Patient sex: M
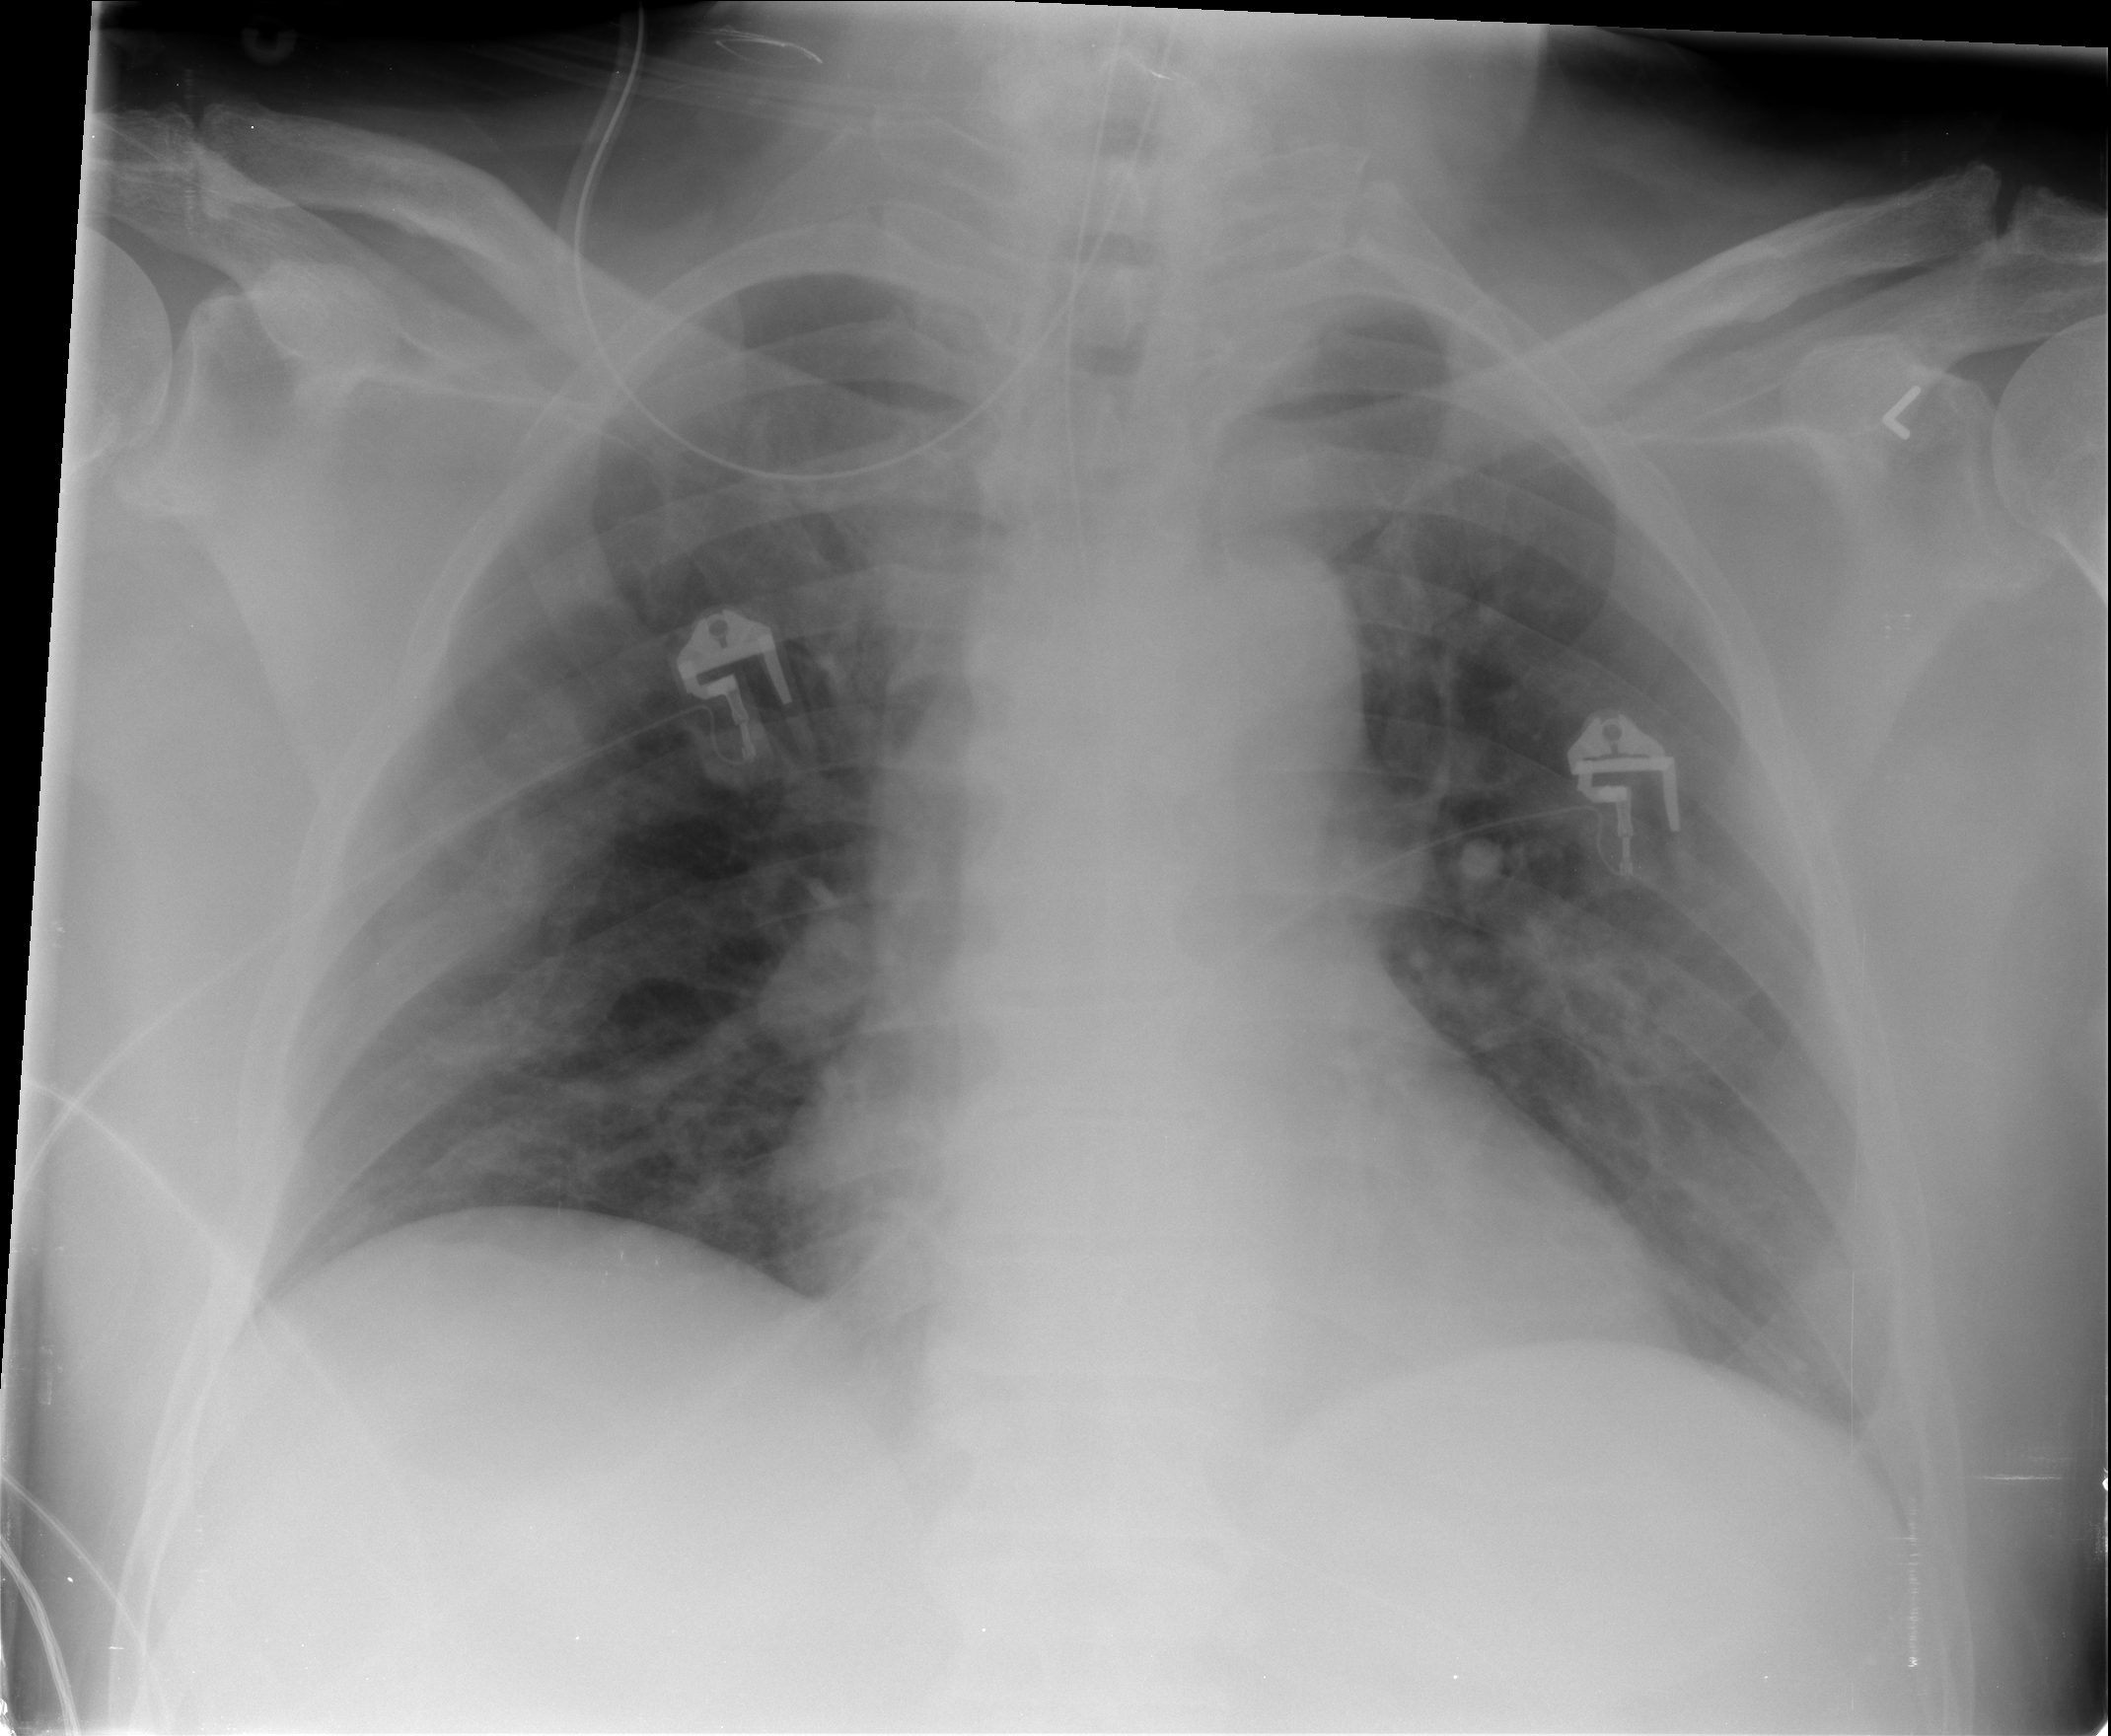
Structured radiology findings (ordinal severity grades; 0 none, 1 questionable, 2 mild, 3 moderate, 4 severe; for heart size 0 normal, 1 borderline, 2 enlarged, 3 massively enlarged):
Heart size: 0
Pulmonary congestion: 1
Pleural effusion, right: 0
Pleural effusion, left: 2
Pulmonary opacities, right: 0
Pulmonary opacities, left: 0
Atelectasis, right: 0
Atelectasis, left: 0